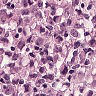
Metastatic tissue present: yes